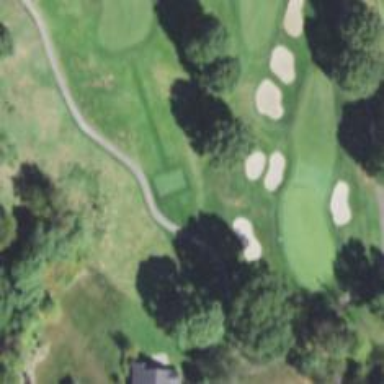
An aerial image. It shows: Path for both road and golf.